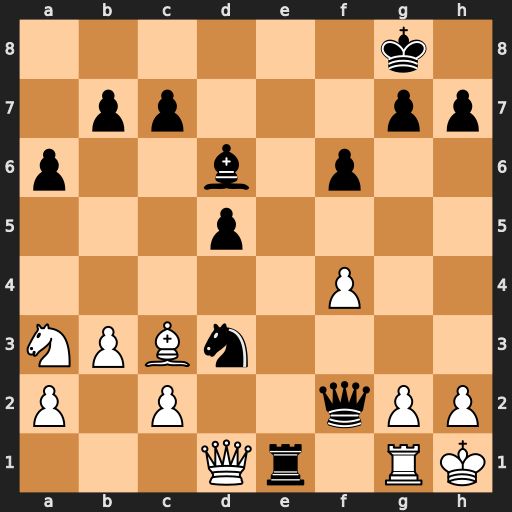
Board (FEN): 6k1/1pp3pp/p2b1p2/3p4/5P2/NPBn4/P1P2qPP/3Qr1RK
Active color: w
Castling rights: -
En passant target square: -
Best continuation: Bxe1 Qxf4 Qh5